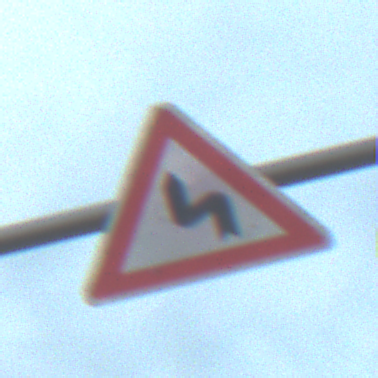
Verkehrszeichen: DoppelkurveZunaechstLinks
Umgebung: Outdoor, RoadRail
Tageszeit: SunriseSunset
Wetter: PartlyCloudy
Licht: Natural
Jahreszeit: NotSpecified
Kontrast: LowContrast